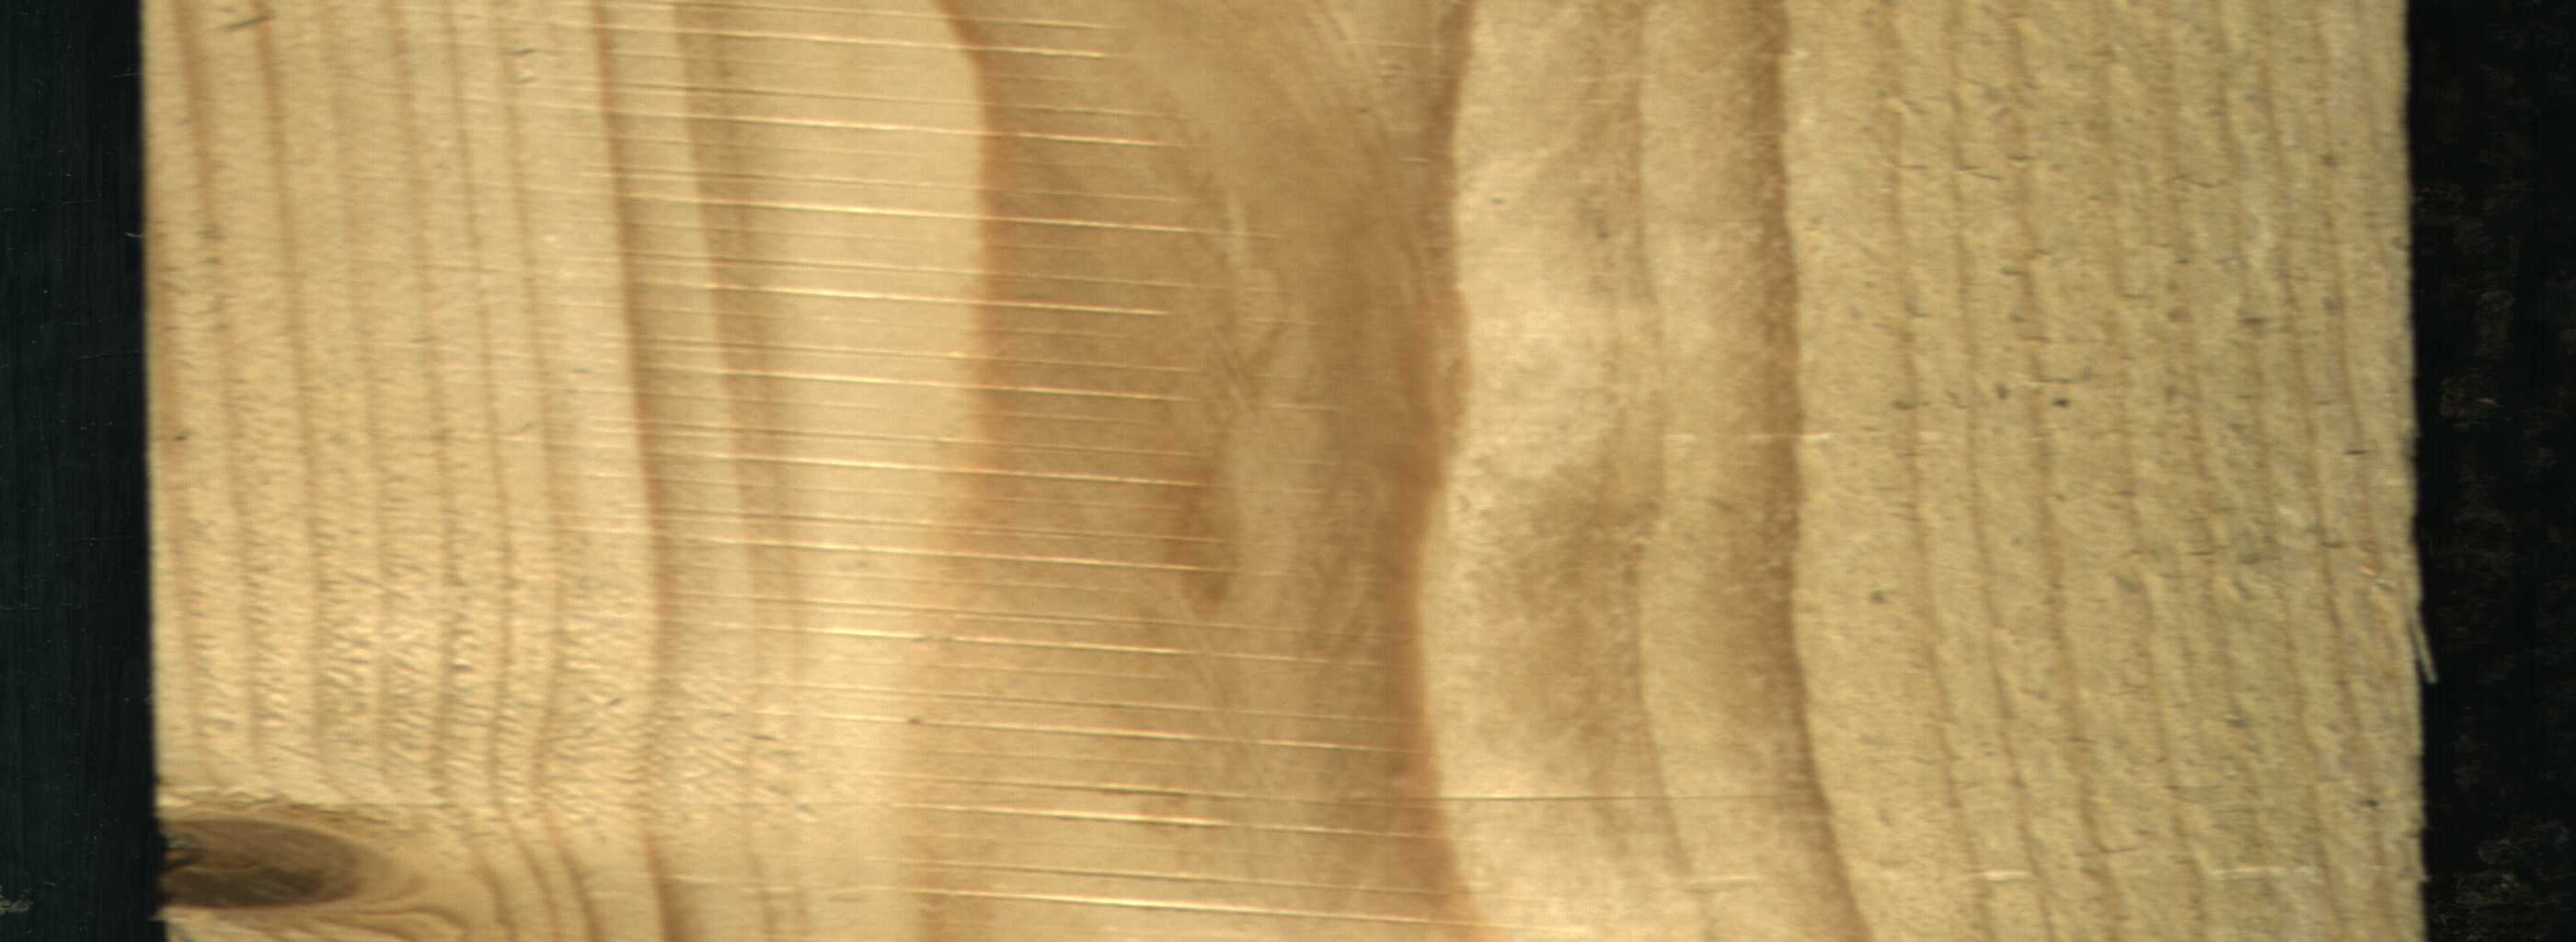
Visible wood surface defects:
Live_Knot